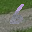
Label: 6